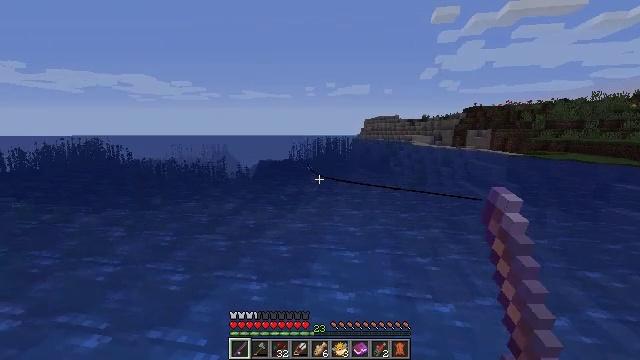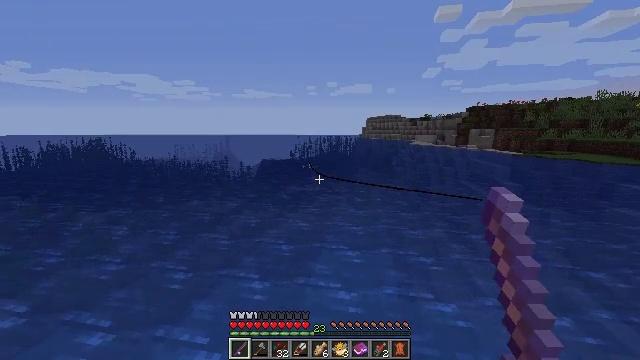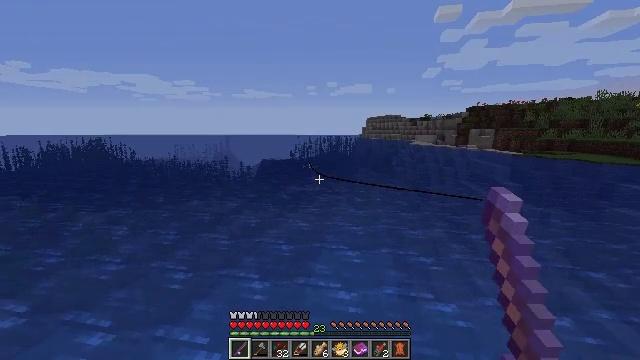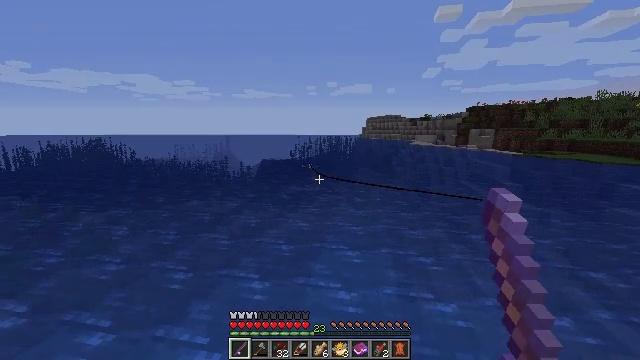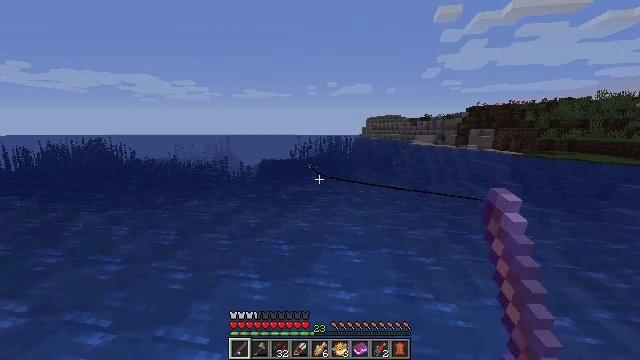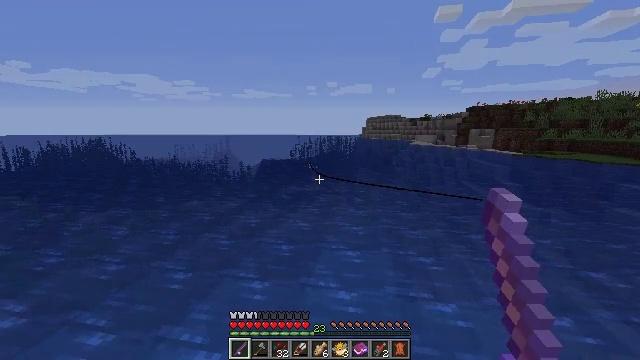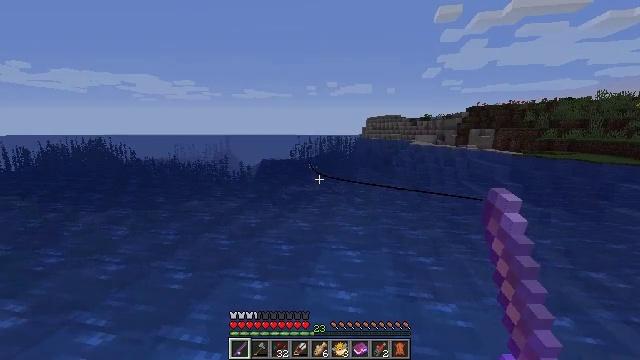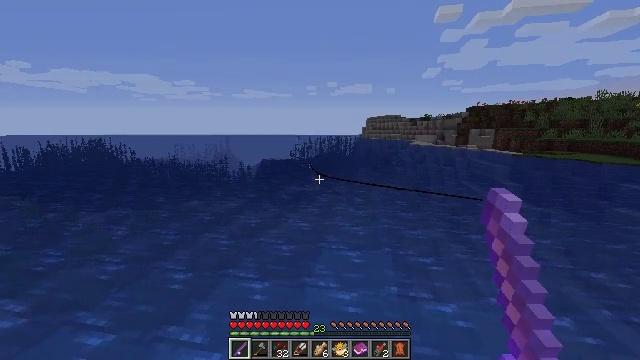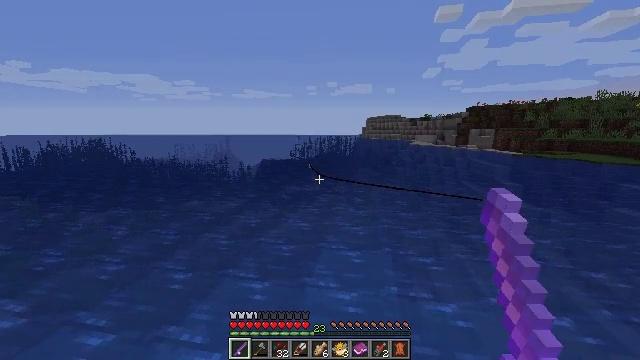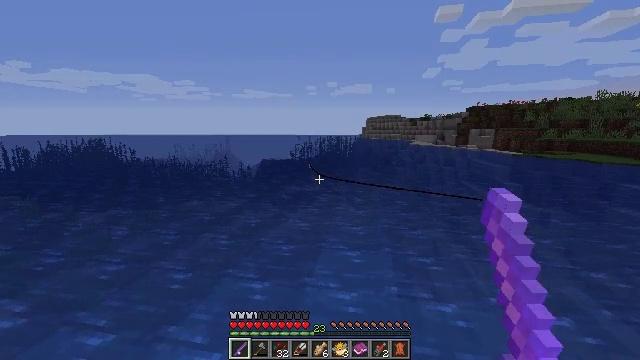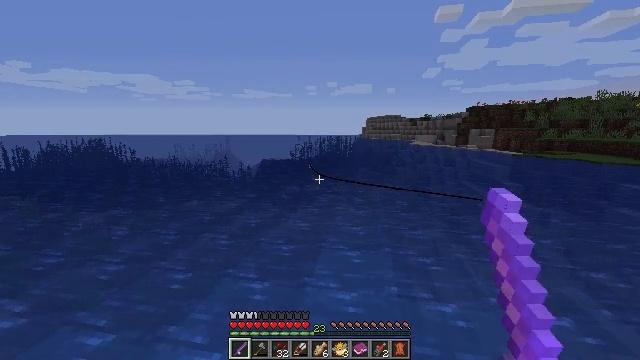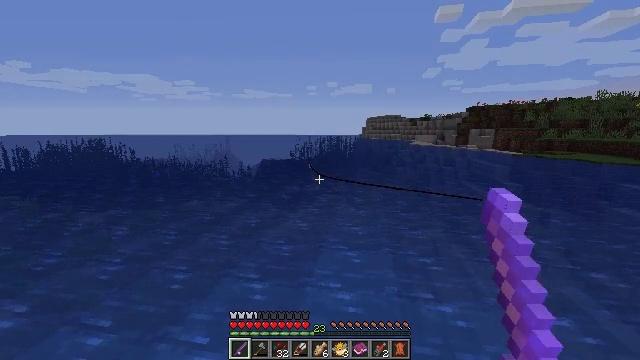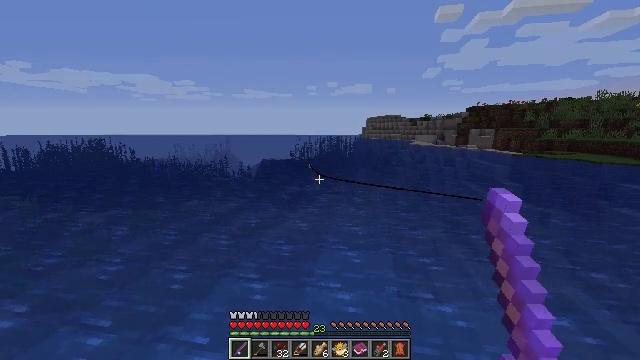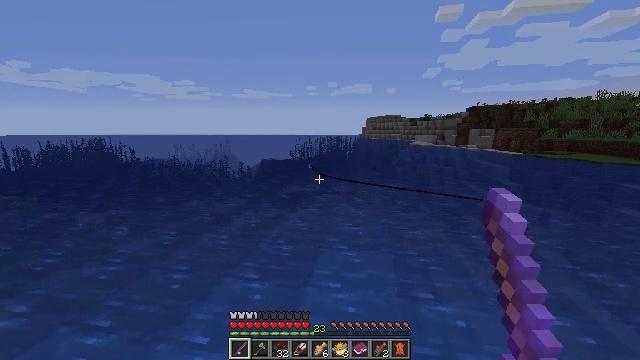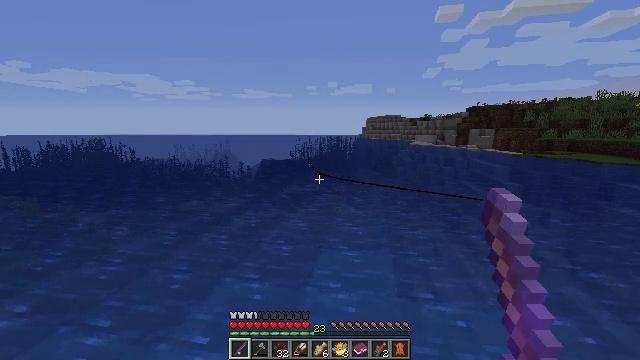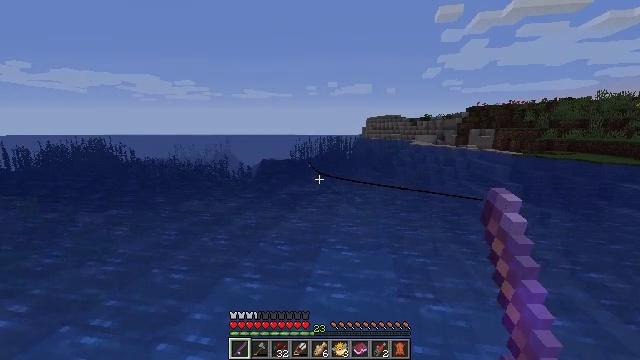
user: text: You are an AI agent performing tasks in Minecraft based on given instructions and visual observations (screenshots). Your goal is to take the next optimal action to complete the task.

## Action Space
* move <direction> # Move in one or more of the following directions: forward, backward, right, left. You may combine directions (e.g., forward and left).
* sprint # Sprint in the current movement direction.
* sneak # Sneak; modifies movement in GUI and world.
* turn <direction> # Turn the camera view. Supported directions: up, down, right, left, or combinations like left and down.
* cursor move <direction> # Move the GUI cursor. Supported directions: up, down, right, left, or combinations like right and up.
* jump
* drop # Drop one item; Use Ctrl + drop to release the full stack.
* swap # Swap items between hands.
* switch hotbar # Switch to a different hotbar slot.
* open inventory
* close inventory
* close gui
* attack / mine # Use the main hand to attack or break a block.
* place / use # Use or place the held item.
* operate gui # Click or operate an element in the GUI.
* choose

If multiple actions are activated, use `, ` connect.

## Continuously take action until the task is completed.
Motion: motion action
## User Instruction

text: Drop a pufferfish.
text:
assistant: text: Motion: no_op
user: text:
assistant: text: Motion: no_op
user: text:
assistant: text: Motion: no_op
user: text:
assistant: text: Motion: no_op
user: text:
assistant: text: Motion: no_op
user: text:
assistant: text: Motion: no_op
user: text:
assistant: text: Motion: no_op
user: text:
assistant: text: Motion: no_op
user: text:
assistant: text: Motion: no_op
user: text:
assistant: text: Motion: no_op
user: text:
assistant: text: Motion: no_op
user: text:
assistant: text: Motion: no_op
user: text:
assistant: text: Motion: no_op
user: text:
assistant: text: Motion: no_op
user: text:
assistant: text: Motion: no_op
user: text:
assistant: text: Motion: no_op
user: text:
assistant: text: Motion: no_op
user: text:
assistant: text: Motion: no_op
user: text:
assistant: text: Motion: no_op
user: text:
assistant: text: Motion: no_op
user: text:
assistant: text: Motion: no_op
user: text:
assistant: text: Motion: no_op
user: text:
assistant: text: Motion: no_op
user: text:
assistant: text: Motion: no_op
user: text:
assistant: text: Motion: no_op
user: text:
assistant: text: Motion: no_op
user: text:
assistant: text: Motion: no_op
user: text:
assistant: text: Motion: no_op
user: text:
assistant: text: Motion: no_op
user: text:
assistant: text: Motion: no_op